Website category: university
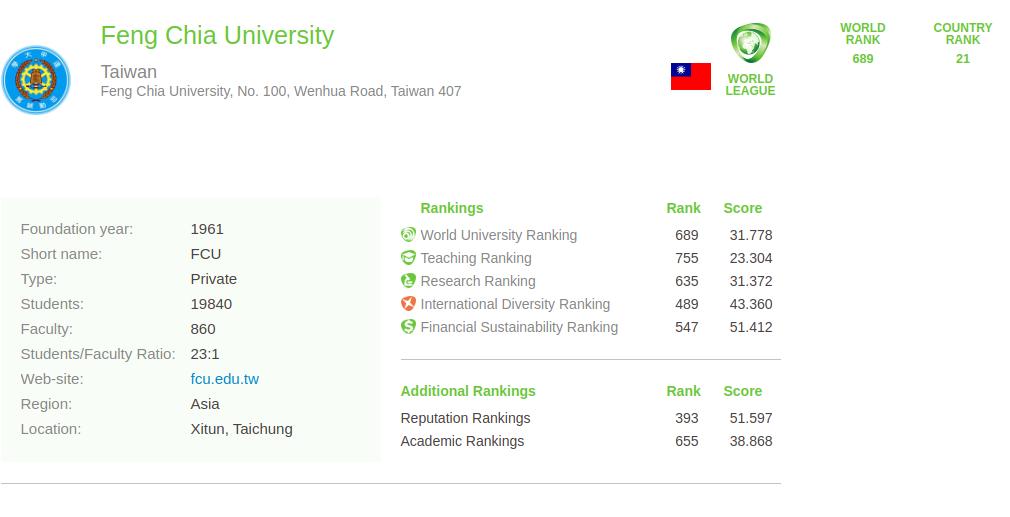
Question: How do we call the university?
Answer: Feng Chia University

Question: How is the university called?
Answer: Feng Chia University

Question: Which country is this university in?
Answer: Taiwan

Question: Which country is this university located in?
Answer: Taiwan

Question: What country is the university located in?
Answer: Taiwan

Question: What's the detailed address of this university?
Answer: Feng Chia University, No. 100, Wenhua Road, Taiwan 407

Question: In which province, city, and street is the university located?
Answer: Feng Chia University, No. 100, Wenhua Road, Taiwan 407

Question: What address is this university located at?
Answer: Feng Chia University, No. 100, Wenhua Road, Taiwan 407

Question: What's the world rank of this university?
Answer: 689

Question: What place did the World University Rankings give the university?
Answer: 689

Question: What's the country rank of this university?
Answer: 21

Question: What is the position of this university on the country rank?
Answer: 21

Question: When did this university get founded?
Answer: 1961

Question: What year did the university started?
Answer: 1961

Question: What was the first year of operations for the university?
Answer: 1961

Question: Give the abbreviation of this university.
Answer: FCU

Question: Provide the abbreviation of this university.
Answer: FCU

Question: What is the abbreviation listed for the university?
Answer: FCU

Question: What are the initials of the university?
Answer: FCU

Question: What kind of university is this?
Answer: Private

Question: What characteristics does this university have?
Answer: Private

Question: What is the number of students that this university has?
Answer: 19840

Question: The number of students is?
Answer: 19840

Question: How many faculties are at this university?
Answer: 860

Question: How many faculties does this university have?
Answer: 860

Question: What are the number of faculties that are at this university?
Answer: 860

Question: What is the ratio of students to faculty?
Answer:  23 : 1

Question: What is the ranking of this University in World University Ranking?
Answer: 689

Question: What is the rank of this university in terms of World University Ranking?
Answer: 689

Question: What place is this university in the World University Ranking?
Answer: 689

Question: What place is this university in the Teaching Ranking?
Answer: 755

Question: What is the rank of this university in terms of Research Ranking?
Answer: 635

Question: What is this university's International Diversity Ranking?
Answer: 489

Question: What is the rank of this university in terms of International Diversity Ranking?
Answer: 489

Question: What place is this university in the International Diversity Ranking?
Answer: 489

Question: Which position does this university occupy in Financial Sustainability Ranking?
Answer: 547

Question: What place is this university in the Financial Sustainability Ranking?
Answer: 547

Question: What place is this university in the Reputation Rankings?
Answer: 393

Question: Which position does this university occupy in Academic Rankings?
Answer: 655

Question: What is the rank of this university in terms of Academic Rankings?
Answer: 655

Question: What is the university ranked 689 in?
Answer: World University Ranking

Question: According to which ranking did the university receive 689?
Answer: World University Ranking

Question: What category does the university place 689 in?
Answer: World University Ranking

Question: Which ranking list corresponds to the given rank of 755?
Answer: Teaching Ranking

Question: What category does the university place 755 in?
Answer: Teaching Ranking

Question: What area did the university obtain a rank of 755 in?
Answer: Teaching Ranking

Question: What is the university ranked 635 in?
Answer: Research Ranking

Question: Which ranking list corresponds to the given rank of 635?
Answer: Research Ranking

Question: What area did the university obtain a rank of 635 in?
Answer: Research Ranking

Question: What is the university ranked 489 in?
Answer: International Diversity Ranking

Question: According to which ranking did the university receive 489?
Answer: International Diversity Ranking

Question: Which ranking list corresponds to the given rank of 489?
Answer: International Diversity Ranking

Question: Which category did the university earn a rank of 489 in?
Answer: International Diversity Ranking

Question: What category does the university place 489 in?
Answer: International Diversity Ranking

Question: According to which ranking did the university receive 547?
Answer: Financial Sustainability Ranking

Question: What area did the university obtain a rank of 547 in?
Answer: Financial Sustainability Ranking

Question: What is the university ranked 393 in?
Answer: Reputation Rankings

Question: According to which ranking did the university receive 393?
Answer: Reputation Rankings

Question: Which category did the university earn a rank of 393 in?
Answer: Reputation Rankings

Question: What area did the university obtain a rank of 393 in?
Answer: Reputation Rankings

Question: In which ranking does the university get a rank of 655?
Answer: Academic Rankings

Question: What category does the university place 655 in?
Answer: Academic Rankings

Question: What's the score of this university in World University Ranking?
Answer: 31.778

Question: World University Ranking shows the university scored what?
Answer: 31.778